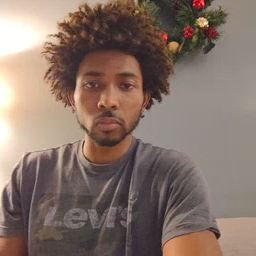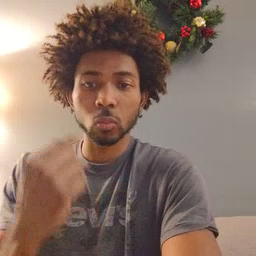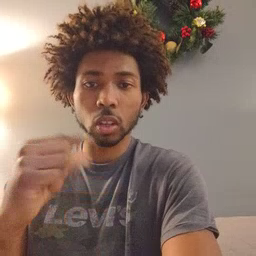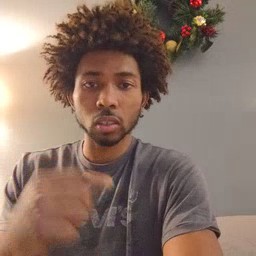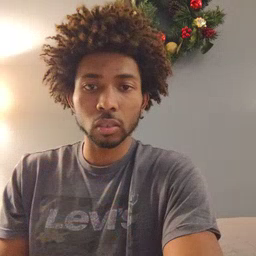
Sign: green